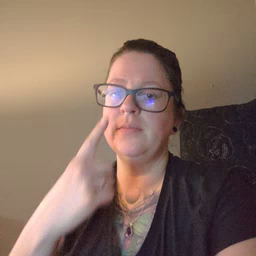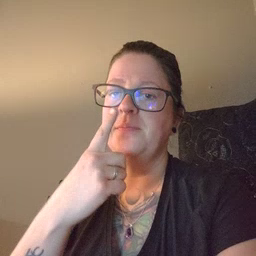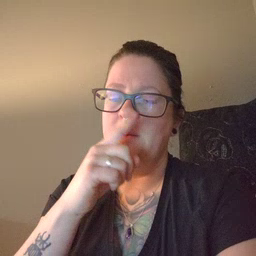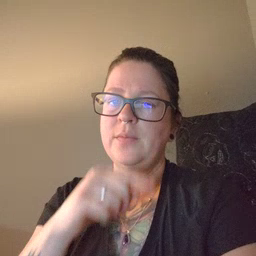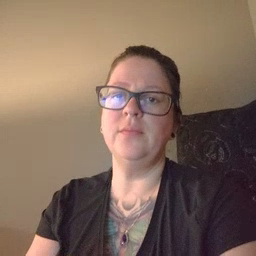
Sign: mouse